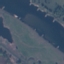
Land use / land cover: River